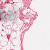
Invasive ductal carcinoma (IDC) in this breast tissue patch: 0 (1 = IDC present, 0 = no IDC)